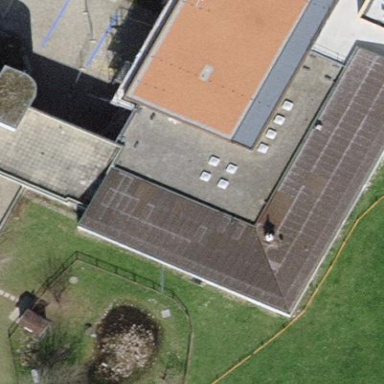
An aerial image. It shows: School building.